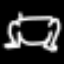
Label: frog